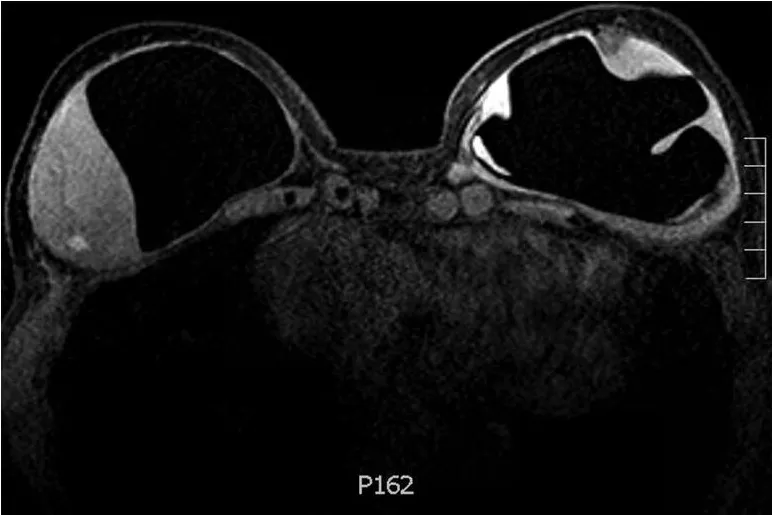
T1 weighted contrast bilateral breast MRI demonstrating a soft tissue intensity mass-like area attached to the right breast capsule with internal enhancing foci and trace periprosthetic fluid, in addition to enhancing foci at the deep margin of the left breast capsule.
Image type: radiology (mri)